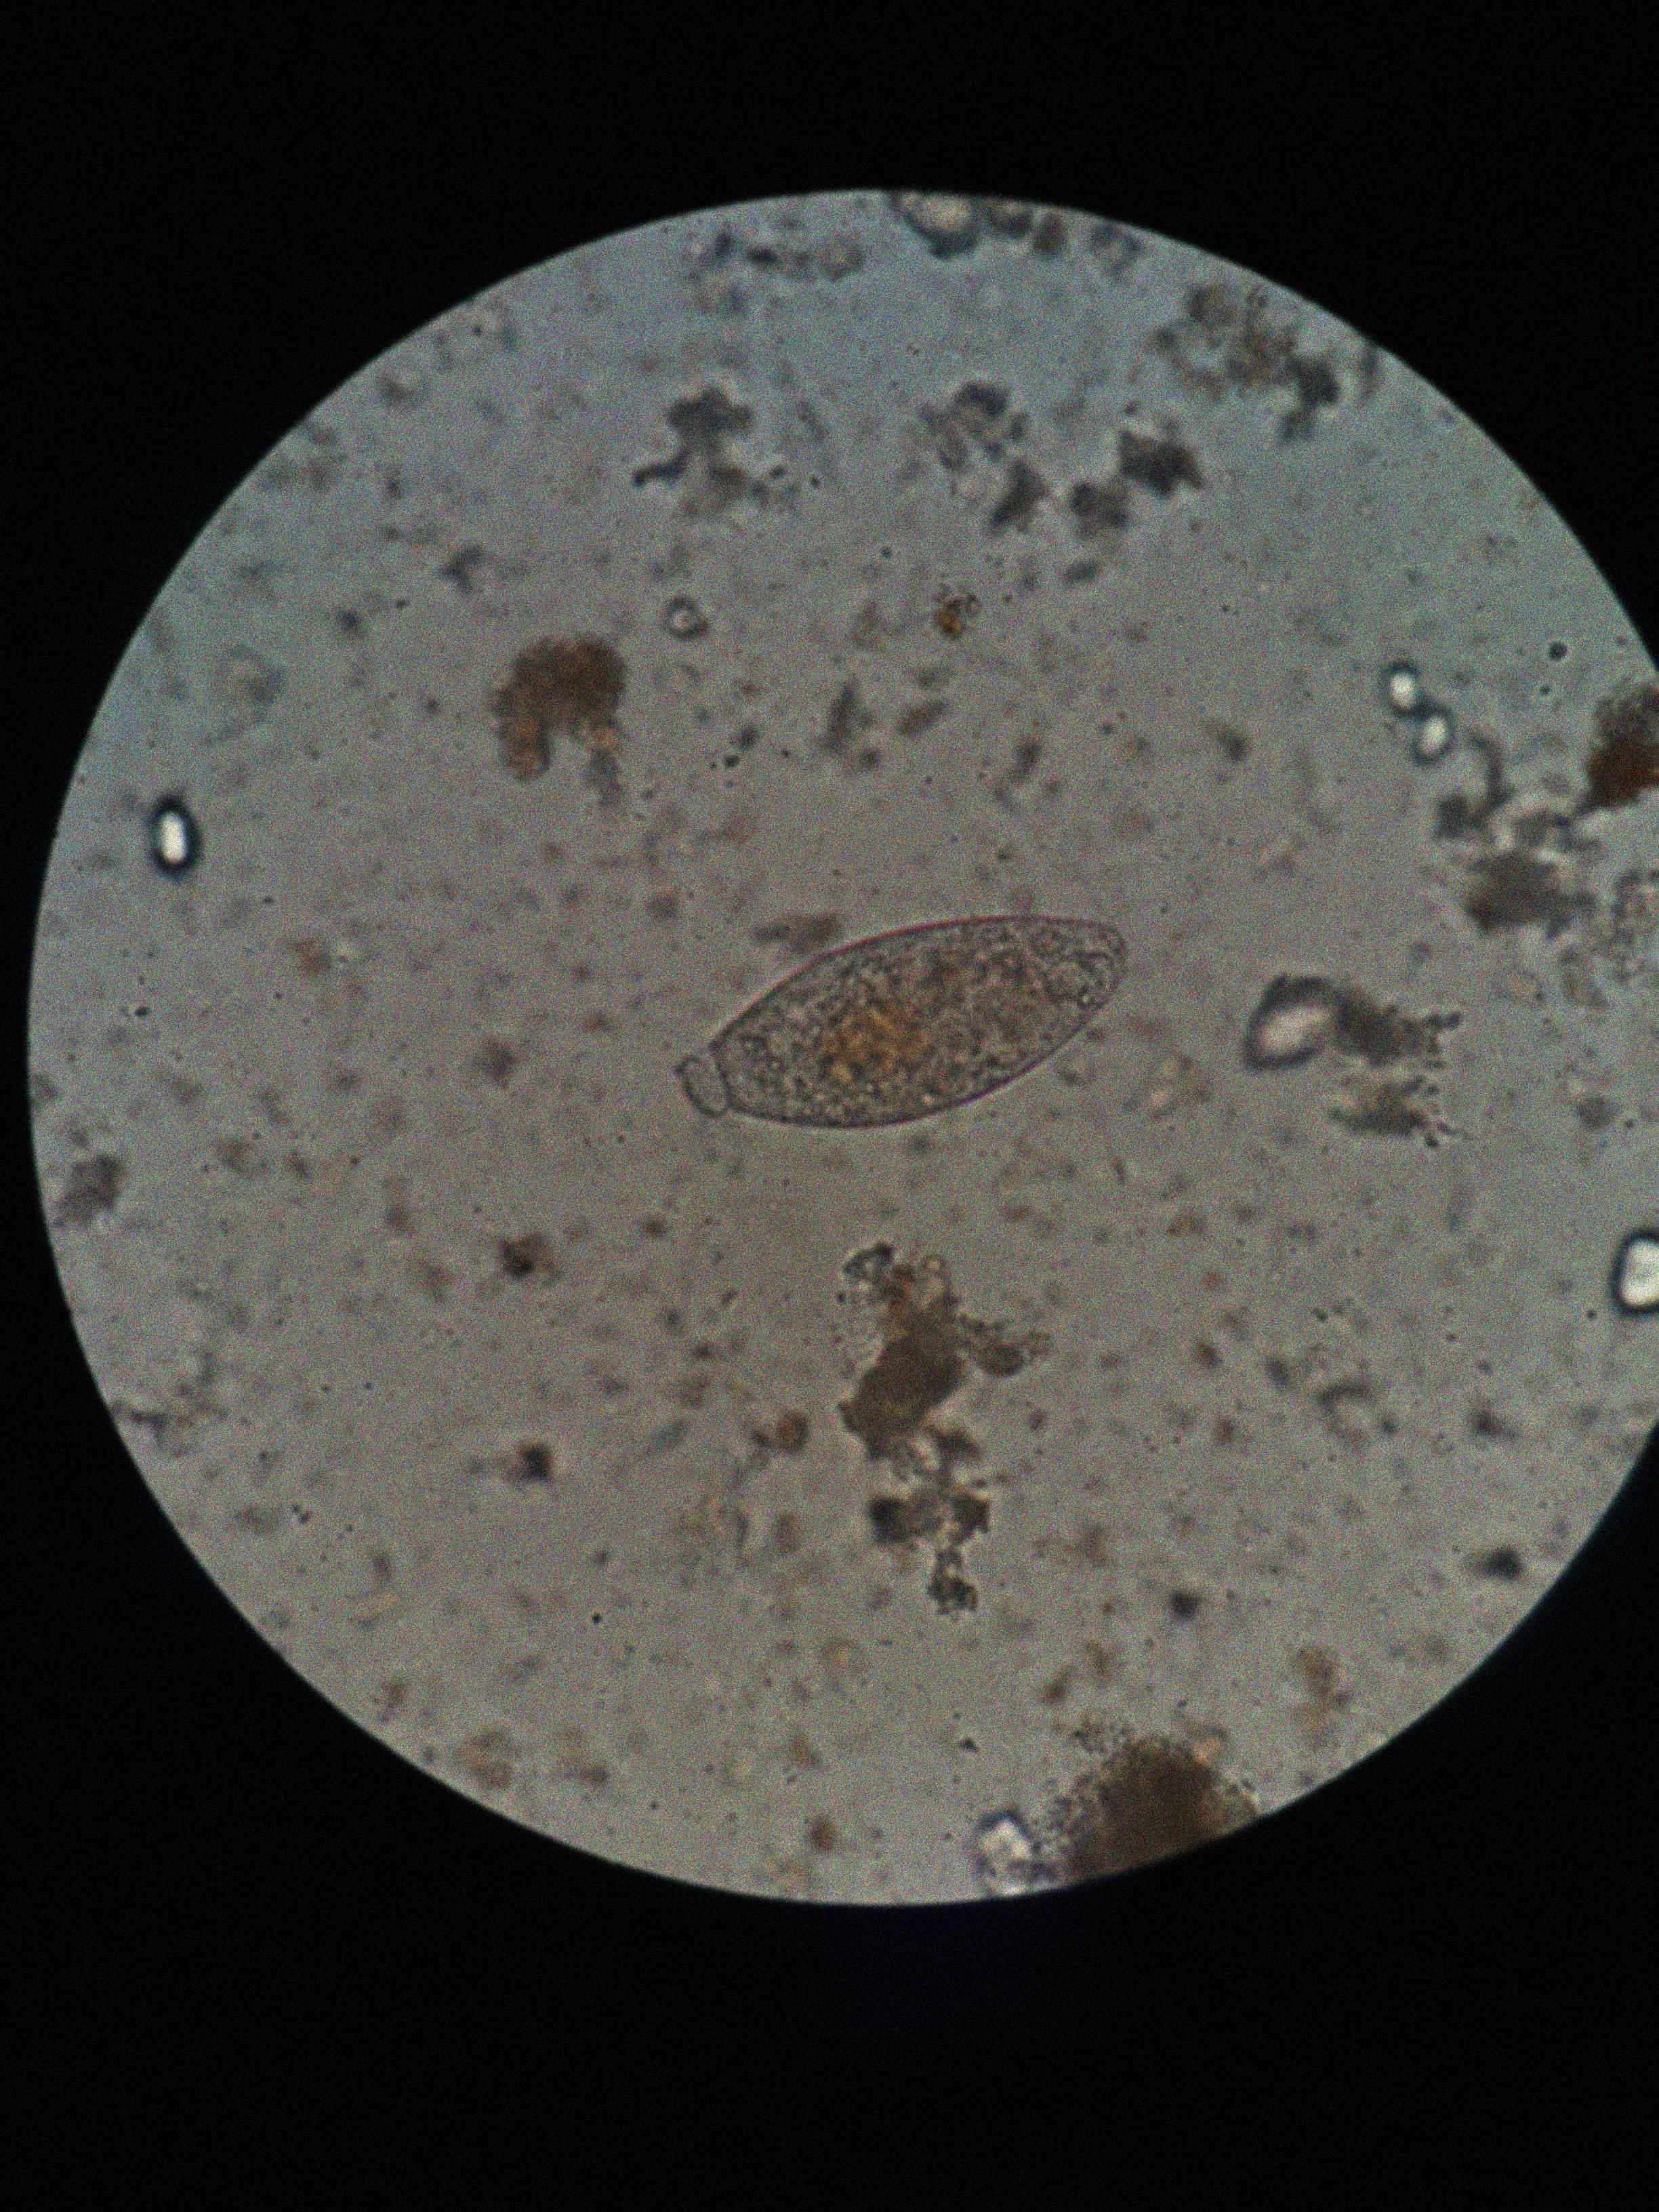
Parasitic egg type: Fasciolopsis buski